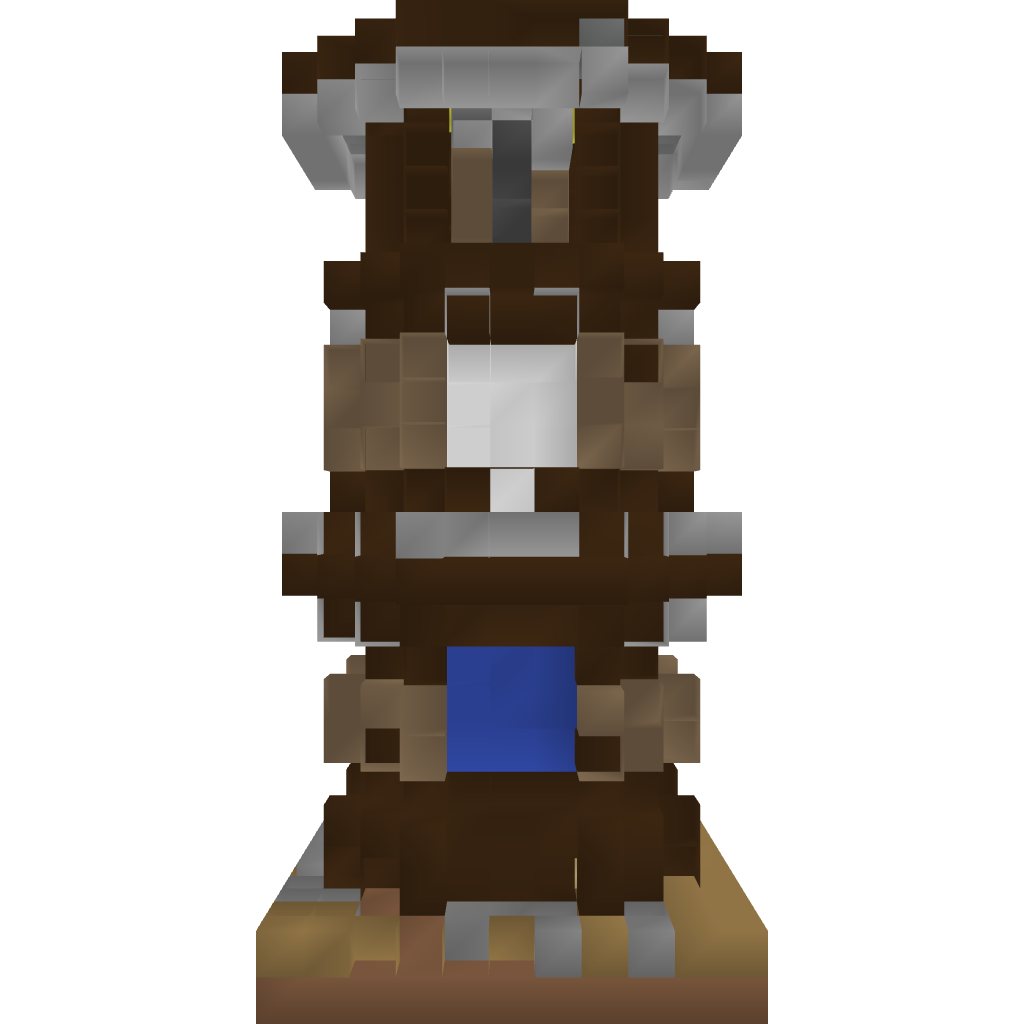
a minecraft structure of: Small Guard Tower (Medieval)